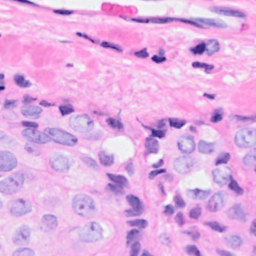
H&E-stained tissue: Breast